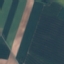
Land use / land cover class: AnnualCrop